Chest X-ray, PA view. Patient: 85 years old, sex M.
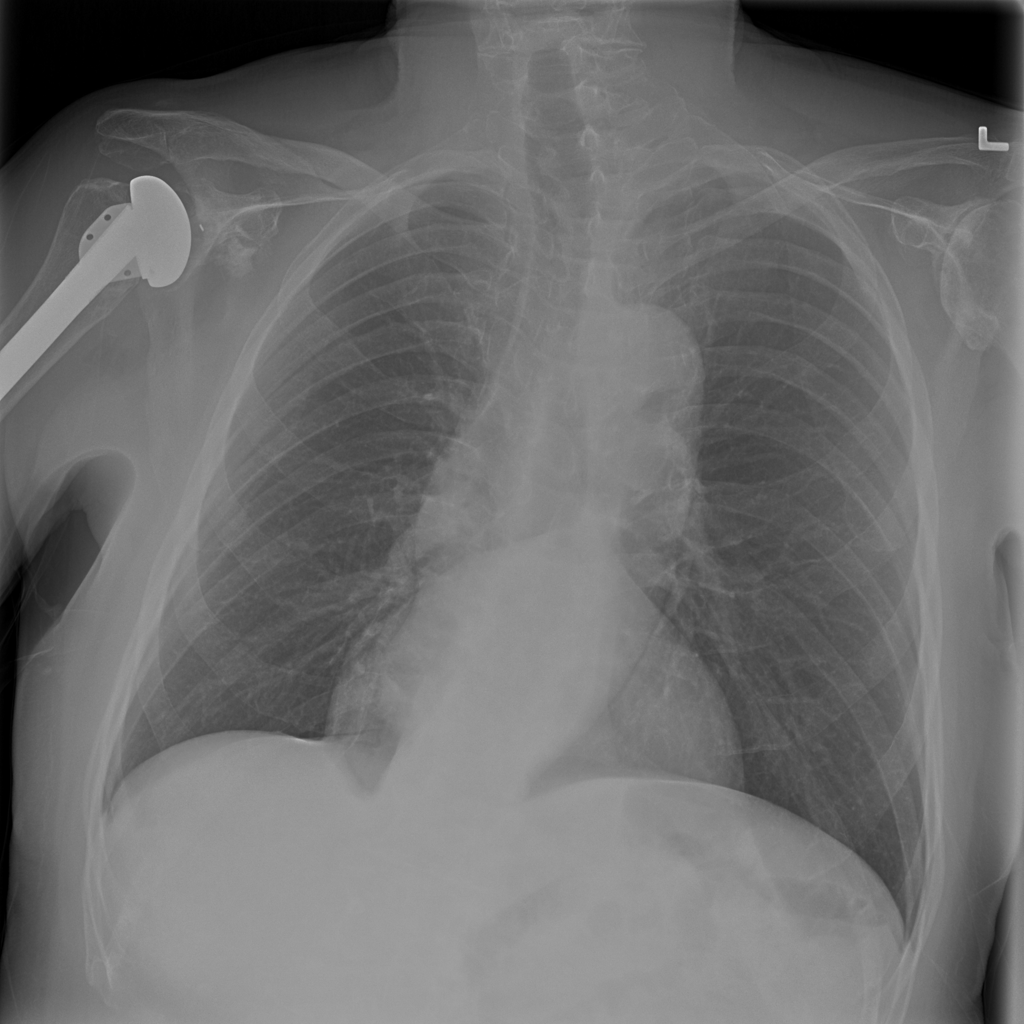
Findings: Infiltration